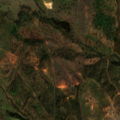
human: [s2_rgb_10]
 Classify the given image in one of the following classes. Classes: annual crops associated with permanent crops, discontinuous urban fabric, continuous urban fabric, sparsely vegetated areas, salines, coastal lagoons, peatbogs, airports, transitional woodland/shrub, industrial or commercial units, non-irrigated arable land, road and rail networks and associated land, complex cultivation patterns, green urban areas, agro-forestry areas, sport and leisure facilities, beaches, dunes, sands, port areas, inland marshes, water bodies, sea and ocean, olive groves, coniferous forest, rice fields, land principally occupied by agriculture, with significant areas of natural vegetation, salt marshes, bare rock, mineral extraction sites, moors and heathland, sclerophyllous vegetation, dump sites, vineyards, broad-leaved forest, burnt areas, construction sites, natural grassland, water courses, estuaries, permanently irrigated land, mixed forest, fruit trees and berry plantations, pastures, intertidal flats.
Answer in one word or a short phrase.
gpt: non-irrigated arable land, pastures, agro-forestry areas, transitional woodland/shrub